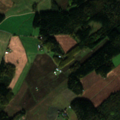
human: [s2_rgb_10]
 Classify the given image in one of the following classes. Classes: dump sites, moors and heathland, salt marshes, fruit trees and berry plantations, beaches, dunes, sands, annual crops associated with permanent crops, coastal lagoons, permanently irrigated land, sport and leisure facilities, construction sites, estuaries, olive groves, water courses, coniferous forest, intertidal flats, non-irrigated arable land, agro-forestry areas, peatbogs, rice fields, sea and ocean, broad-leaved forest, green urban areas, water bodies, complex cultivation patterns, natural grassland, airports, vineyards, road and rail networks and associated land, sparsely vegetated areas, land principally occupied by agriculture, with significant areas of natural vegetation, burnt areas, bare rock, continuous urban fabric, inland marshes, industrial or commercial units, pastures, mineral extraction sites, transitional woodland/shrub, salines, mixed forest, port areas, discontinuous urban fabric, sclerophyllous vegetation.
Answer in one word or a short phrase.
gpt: non-irrigated arable land, land principally occupied by agriculture, with significant areas of natural vegetation, coniferous forest, mixed forest